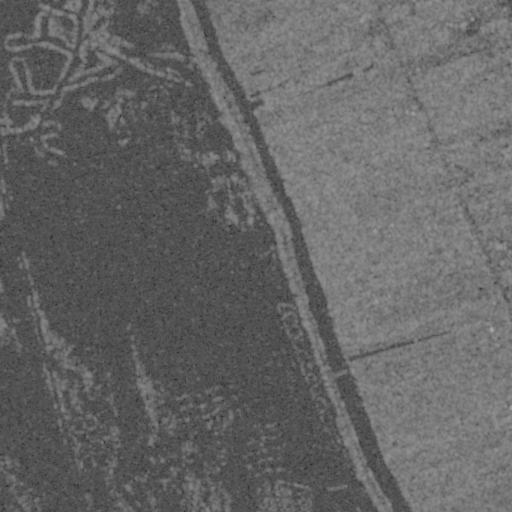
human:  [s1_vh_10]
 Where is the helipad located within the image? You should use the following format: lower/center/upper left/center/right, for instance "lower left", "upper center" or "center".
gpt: The helipad is located in the upper right of the image.
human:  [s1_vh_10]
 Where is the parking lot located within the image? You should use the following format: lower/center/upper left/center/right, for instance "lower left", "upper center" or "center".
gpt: The parking lot is located in the upper right of the image.
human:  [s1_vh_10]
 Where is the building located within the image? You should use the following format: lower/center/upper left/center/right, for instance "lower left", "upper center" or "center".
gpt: The building is located in the right of the image.
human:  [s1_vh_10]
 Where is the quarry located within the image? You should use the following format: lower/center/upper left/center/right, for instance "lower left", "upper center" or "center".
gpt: There is no quarry in the image.

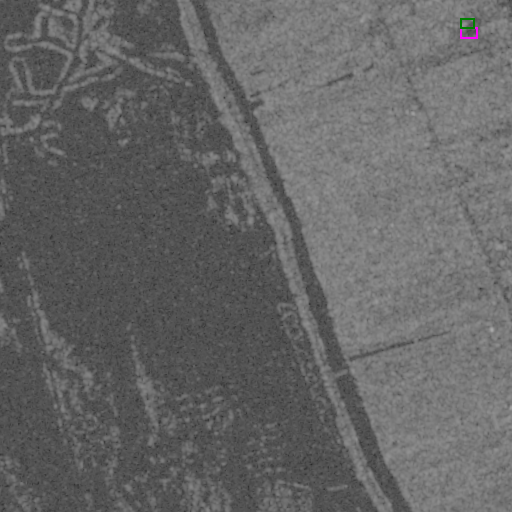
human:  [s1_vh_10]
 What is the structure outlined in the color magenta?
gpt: The structure outlined in magenta is a parking lot.
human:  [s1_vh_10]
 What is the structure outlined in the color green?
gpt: The structure outlined in green is a building.
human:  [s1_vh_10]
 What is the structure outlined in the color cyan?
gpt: There is no cyan outline.